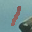
Label: 1